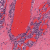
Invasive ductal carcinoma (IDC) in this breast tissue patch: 0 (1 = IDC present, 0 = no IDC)